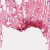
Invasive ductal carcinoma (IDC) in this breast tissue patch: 0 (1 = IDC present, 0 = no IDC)